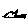
Label: bird